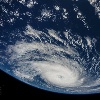
Label: cloud